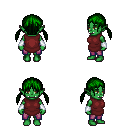
a pixel art fantasy rpg character, female body template, orc, green skin, maroon tunic, magenta pants, green twin-tailed hairstyle, white cloth bracers, four views (front, back, left, right), 2x2 character sprite sheet, small pixel art, hard edges, no anti-aliasing